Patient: sex M, age 81
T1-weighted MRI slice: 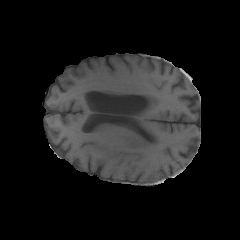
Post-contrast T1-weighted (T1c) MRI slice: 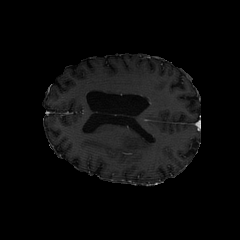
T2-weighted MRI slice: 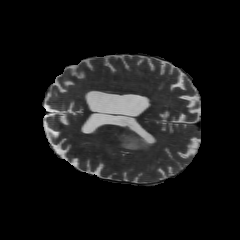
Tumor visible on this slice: yes
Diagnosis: Glioblastoma, IDH-wildtype
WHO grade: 4